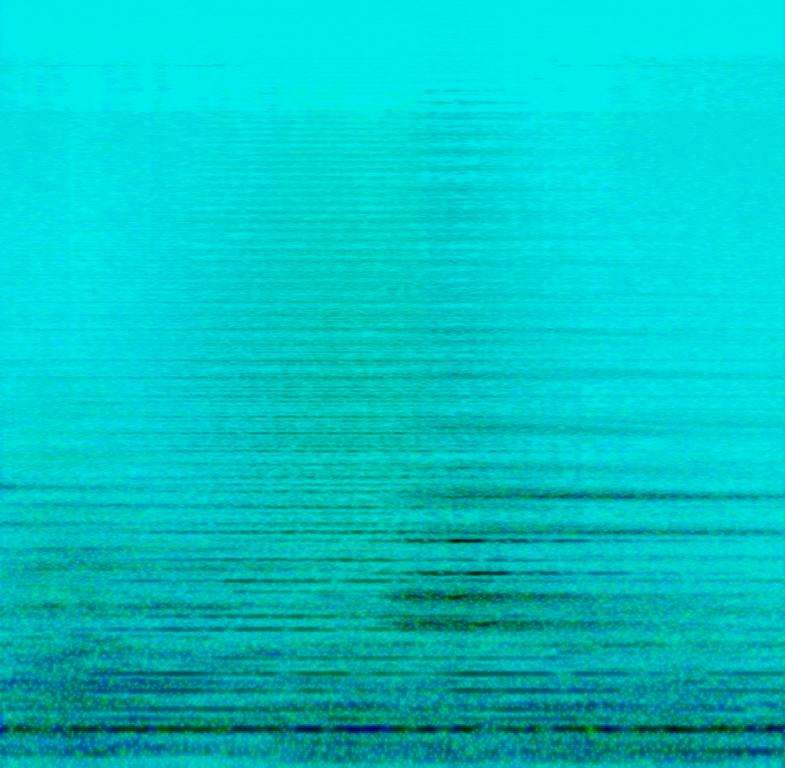
This instrumental song features a deep bass sound that is playing continuously in the background. A piano sequence is played which gives this song an eerie and suspenseful feel. A layer of synth swells are played when the piano sequence is played. At the end, high pitch sounds are played in the background at a low volume as if the sound source is far away from the mic. The mood of this song is suspenseful as if there is impending danger. This song can be played in the lounge of a video game.